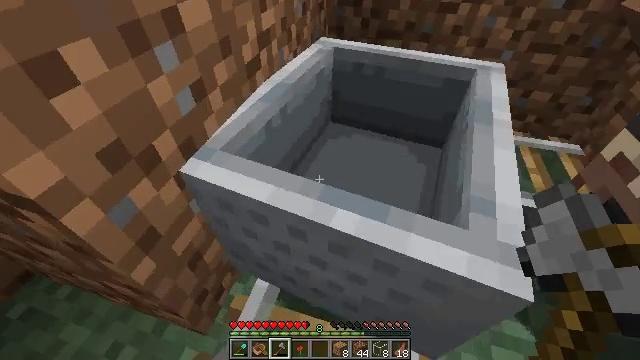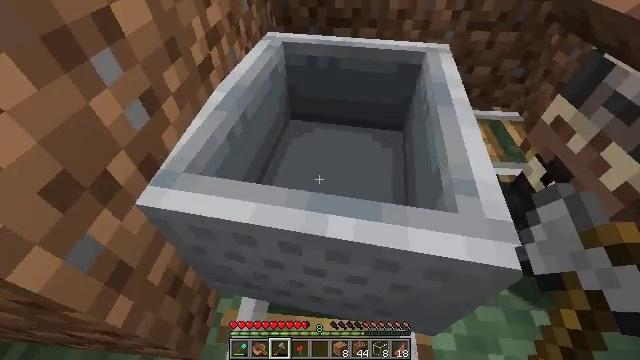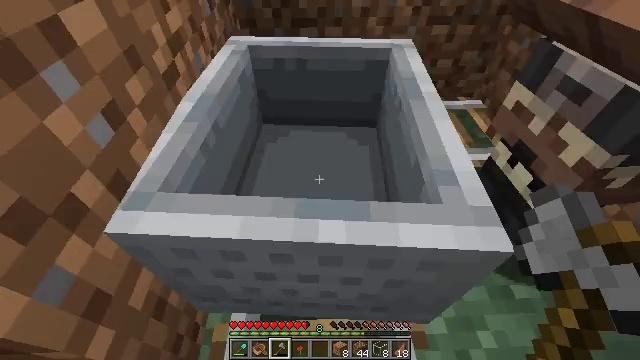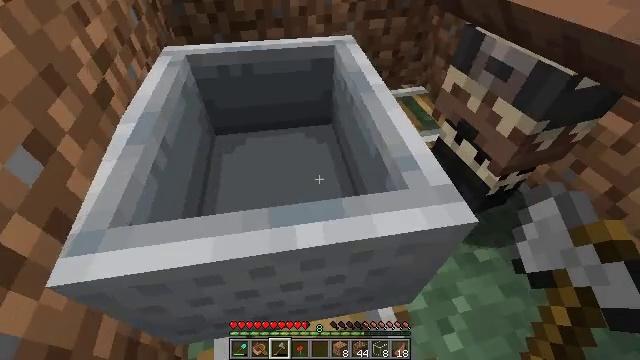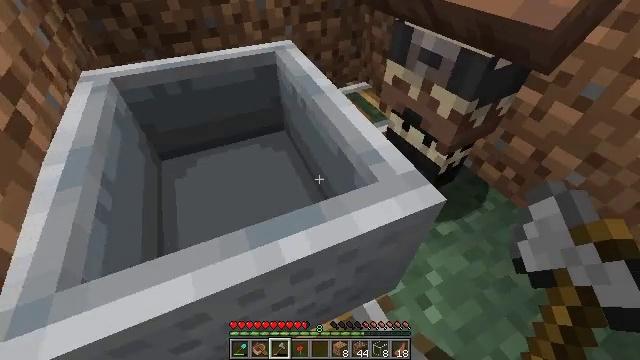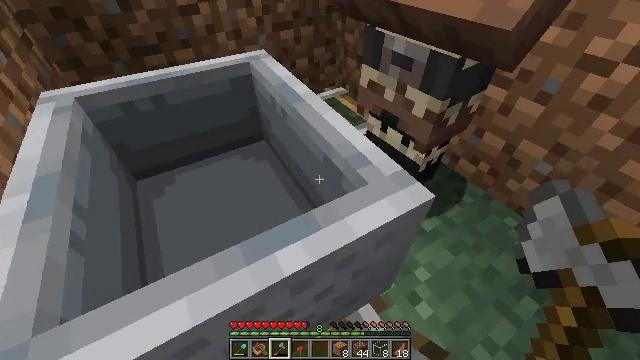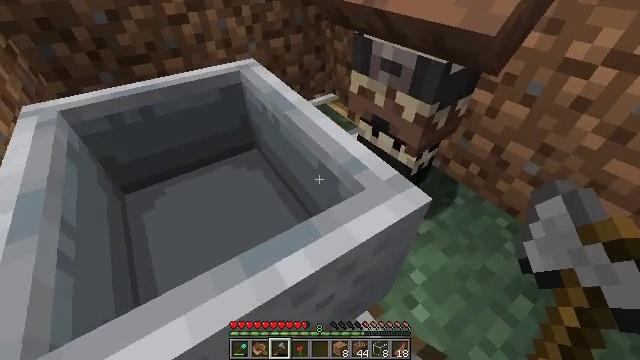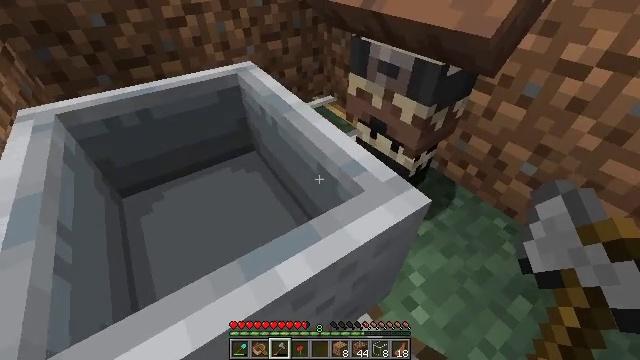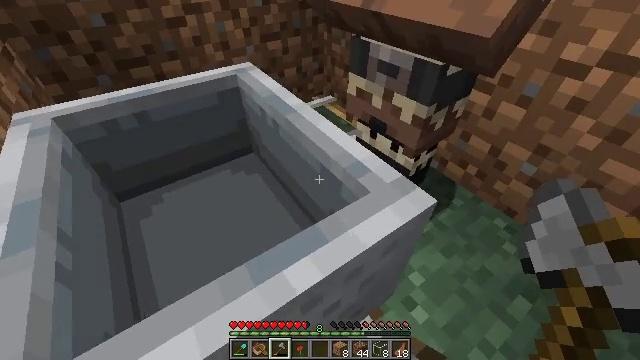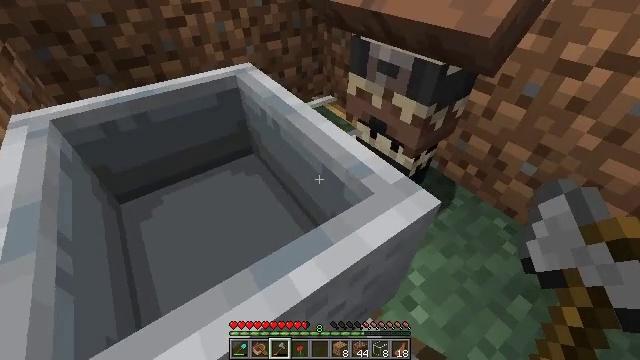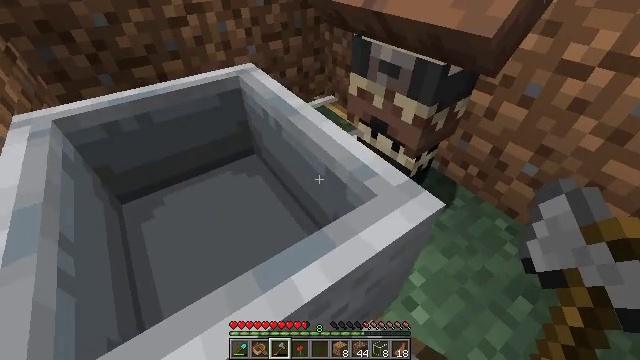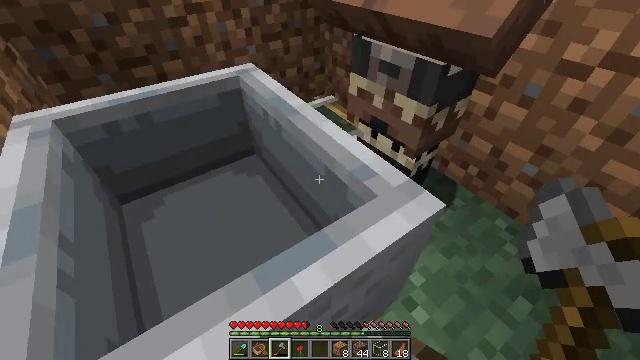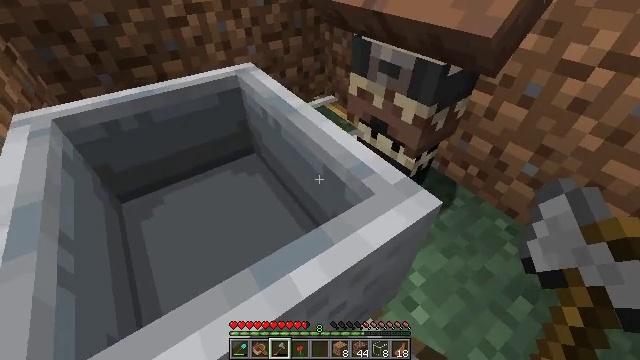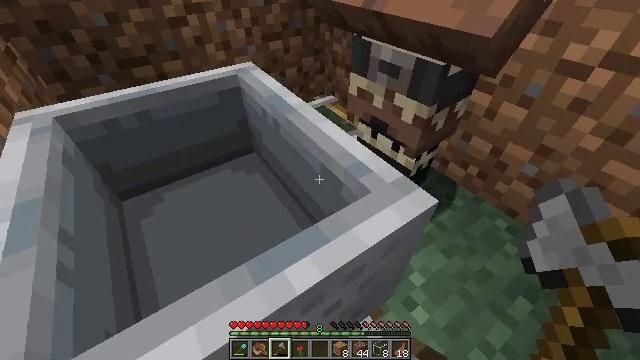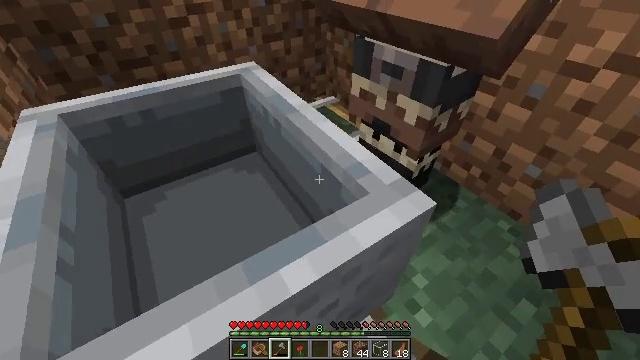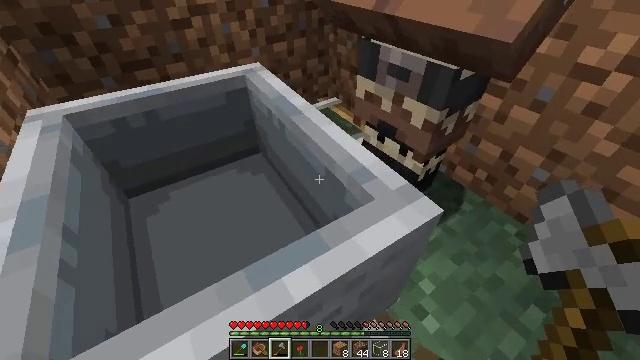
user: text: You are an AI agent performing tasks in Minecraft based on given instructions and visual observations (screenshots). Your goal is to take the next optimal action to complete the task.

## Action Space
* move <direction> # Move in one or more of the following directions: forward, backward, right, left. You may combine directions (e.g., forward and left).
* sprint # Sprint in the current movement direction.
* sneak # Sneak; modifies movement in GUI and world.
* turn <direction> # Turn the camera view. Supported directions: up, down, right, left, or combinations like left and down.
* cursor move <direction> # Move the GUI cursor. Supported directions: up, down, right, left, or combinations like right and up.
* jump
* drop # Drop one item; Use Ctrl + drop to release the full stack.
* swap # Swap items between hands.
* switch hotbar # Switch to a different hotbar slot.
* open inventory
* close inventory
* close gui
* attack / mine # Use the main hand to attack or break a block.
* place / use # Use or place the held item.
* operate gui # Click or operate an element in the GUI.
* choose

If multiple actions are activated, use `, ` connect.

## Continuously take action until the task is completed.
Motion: motion action
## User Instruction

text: Break the glass block.
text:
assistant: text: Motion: sneak, turn right and down
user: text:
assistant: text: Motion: sneak, turn right
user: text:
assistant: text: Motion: sneak, turn right
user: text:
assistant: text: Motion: sneak, turn right
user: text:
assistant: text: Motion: sneak, turn right and up
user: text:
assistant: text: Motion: sneak, turn right and up
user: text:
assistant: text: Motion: sneak
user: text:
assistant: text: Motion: sneak
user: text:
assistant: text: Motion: sneak
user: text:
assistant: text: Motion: sneak
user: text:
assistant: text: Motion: sneak
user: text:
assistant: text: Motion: sneak
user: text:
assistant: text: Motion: sneak
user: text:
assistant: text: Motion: move forward and move left, sneak
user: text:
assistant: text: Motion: move forward and move left, sneak
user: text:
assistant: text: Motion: move forward and move left, sneak
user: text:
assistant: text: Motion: move forward and move left, sneak
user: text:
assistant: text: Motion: move forward and move left, sneak
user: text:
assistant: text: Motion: move forward and move left, sneak
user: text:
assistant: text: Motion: sneak
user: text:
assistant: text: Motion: sneak
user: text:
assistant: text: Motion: sneak
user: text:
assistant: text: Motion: sneak
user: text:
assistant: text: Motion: sneak
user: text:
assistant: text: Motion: sneak
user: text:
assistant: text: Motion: sneak
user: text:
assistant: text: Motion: sneak
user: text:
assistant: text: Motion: sneak
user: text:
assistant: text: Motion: sneak
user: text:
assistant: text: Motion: sneak